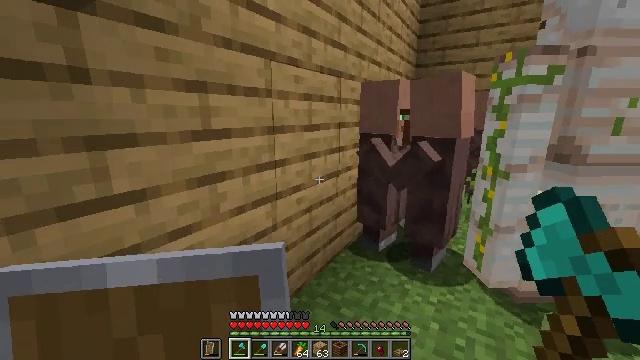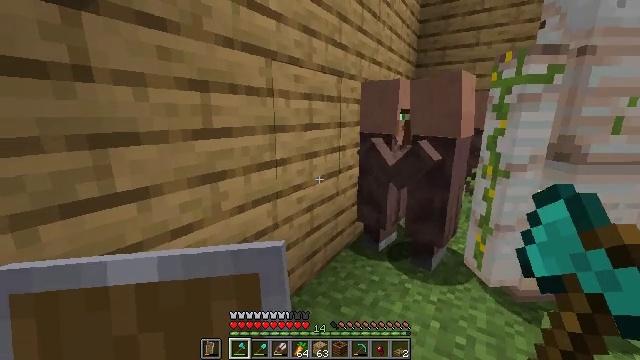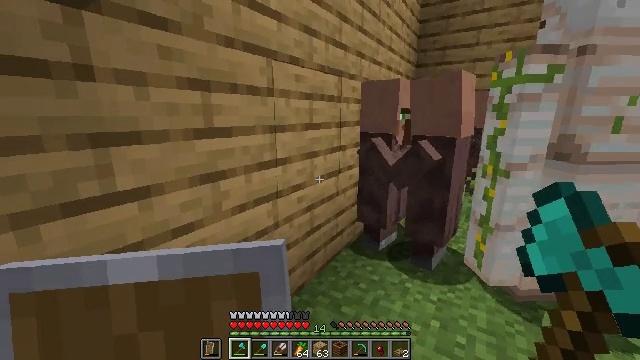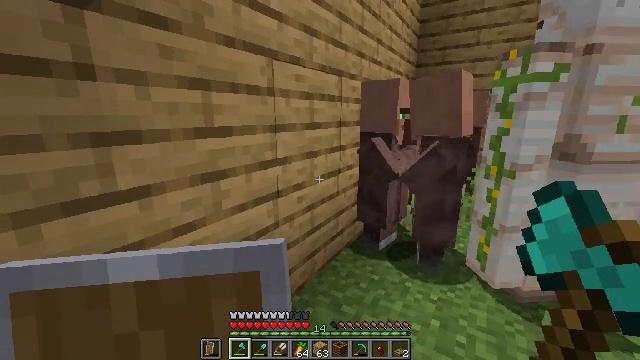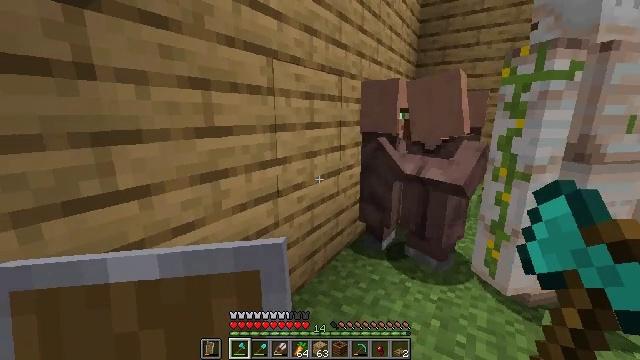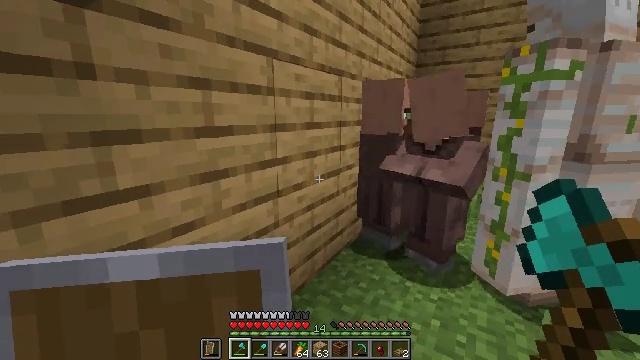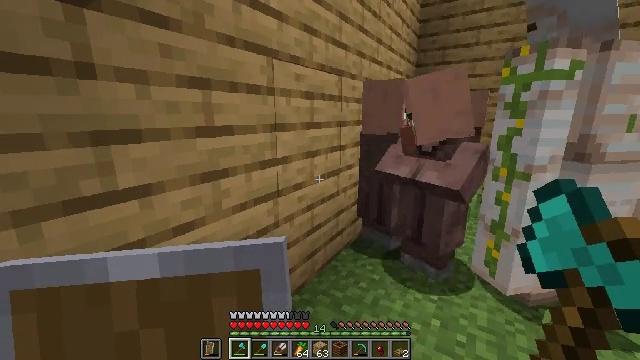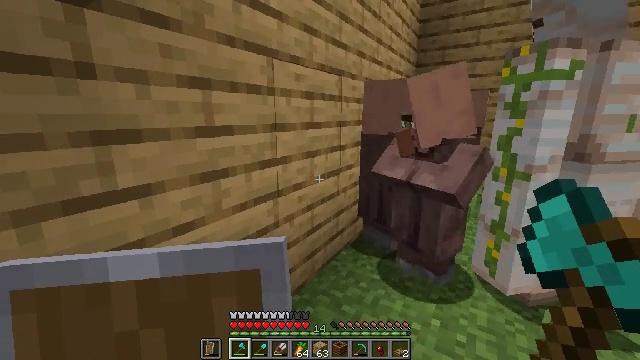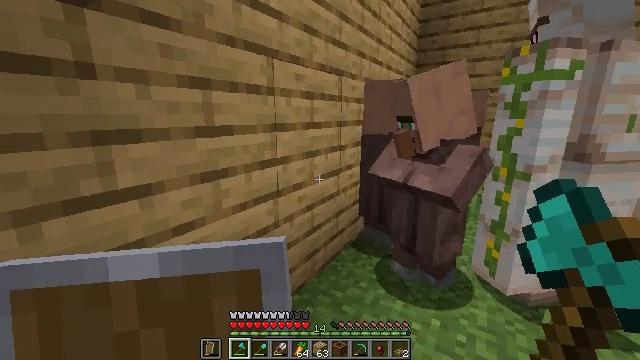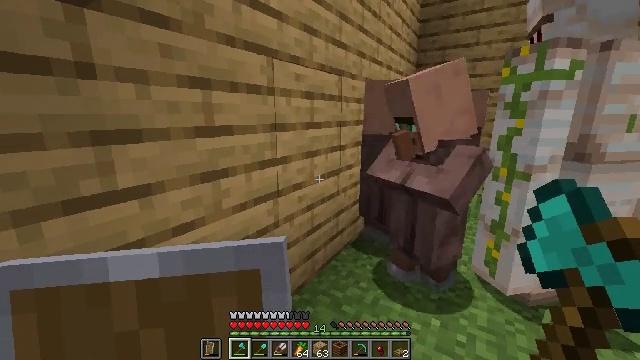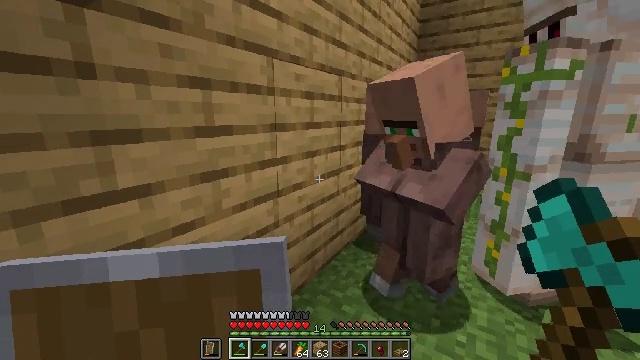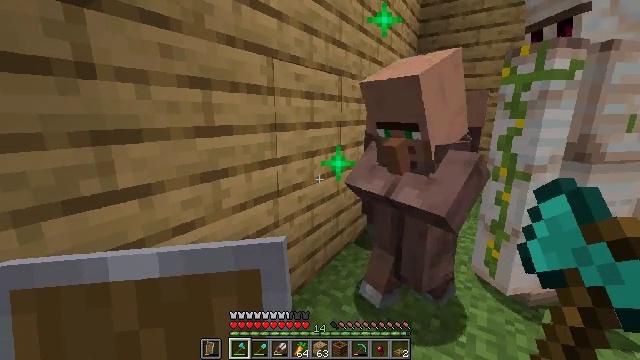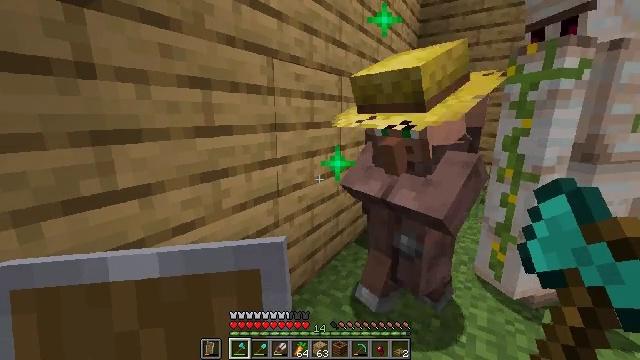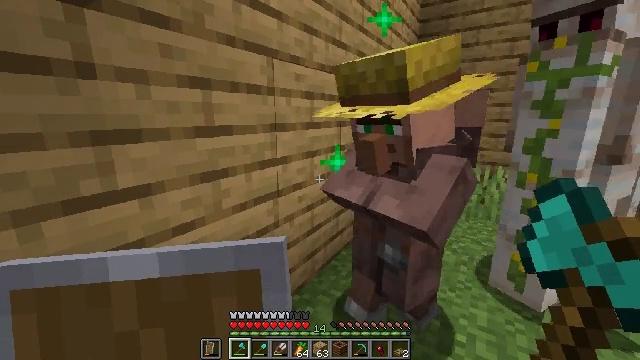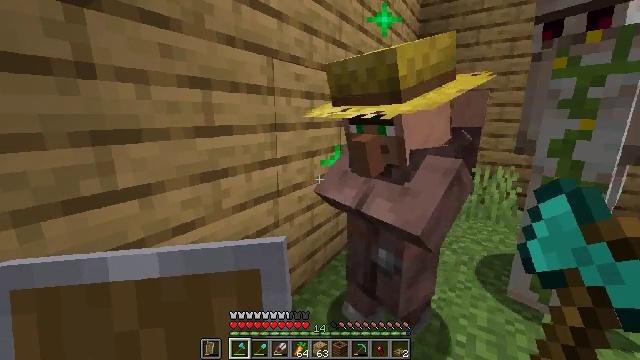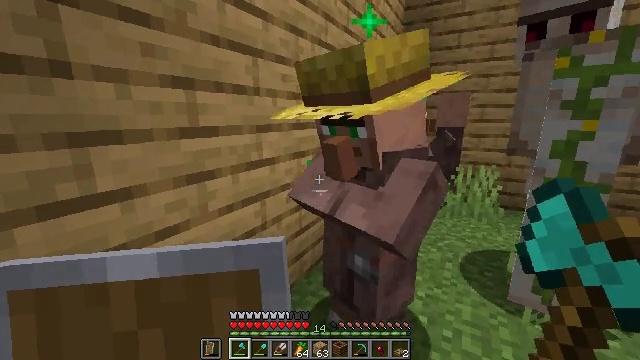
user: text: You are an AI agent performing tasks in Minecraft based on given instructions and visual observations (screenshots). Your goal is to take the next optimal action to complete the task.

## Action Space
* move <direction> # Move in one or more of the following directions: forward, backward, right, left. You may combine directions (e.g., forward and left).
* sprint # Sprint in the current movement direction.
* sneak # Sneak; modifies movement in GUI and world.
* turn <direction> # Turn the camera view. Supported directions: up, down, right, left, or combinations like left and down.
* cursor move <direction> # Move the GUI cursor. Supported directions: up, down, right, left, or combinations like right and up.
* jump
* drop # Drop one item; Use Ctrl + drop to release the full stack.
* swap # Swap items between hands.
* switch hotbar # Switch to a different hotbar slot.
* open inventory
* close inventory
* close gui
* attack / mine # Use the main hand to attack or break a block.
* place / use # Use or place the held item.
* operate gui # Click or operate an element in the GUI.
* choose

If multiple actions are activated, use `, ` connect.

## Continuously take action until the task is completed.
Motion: motion action
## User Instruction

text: Attack the composter to add it to your inventory.
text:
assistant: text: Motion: no_op
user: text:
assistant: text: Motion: no_op
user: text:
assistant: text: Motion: no_op
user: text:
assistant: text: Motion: no_op
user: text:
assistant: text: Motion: no_op
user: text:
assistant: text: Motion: no_op
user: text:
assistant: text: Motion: no_op
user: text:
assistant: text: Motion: no_op
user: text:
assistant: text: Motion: no_op
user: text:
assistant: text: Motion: no_op
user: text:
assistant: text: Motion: no_op
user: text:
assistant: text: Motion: no_op
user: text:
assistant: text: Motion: no_op
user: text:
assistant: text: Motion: no_op
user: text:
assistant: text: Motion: turn right
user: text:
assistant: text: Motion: turn right and up
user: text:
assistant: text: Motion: use / place
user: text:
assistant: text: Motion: use / place
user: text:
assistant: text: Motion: use / place
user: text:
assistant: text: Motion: no_op
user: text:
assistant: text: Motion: turn left
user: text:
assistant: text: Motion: open gui
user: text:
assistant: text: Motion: no_op
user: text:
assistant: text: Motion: no_op
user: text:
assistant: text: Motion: cursor move up
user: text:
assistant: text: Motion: cursor move left
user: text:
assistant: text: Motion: cursor move left and up
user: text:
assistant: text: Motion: no_op
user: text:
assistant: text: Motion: cursor move left
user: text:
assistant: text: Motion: cursor move left